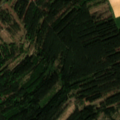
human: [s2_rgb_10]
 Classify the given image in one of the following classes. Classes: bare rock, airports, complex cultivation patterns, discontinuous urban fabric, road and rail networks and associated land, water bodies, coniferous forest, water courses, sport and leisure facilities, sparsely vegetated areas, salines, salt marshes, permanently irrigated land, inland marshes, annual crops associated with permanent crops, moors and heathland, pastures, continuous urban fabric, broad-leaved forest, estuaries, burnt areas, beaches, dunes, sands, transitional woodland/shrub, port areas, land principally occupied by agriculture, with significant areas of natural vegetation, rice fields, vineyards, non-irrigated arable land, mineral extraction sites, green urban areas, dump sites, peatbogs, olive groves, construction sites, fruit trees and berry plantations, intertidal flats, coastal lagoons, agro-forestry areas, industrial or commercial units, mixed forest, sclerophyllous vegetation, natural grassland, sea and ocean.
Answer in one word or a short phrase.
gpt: non-irrigated arable land, coniferous forest, mixed forest